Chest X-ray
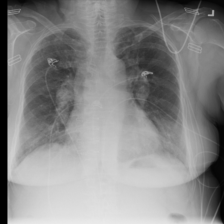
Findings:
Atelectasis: negative
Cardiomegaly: positive
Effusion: negative
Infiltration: negative
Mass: negative
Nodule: negative
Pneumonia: negative
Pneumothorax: negative
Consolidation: positive
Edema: negative
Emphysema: negative
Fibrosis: negative
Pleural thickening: negative
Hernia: negative